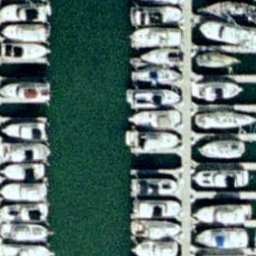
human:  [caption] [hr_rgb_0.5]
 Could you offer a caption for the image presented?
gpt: Many boats docked in lines at the harbor and the water is deep blue .

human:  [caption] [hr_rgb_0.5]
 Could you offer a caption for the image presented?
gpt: Lots of boats docked in lines at the harbor .

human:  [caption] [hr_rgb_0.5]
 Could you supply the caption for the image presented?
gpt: Lots of boats docked in lines at the harbor the boats are closed to each other .

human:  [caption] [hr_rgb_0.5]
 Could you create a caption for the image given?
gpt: Many boats docked in lines at the harbor and just a few positions are free .

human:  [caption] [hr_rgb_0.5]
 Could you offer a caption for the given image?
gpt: Lots of boats docked in lines at the harbor and the boats are closed to each other .